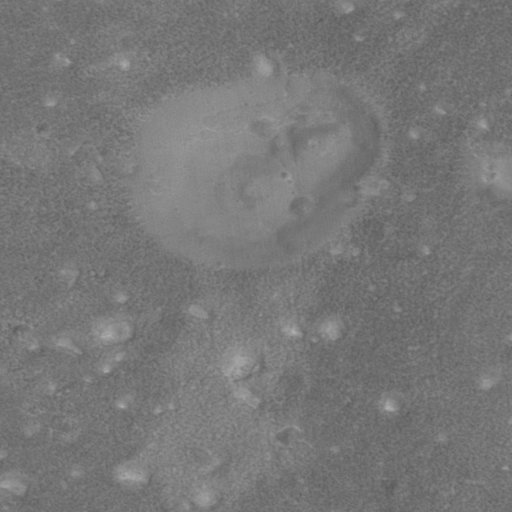
Classes present: Background, Cone